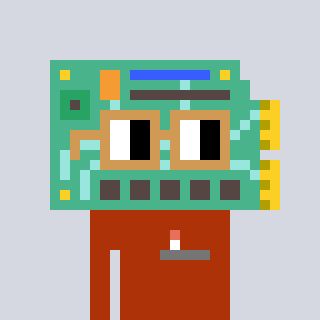
a pixel art character with square brown glasses, a chipboard-shaped head and a hotbrown-colored body on a cool background